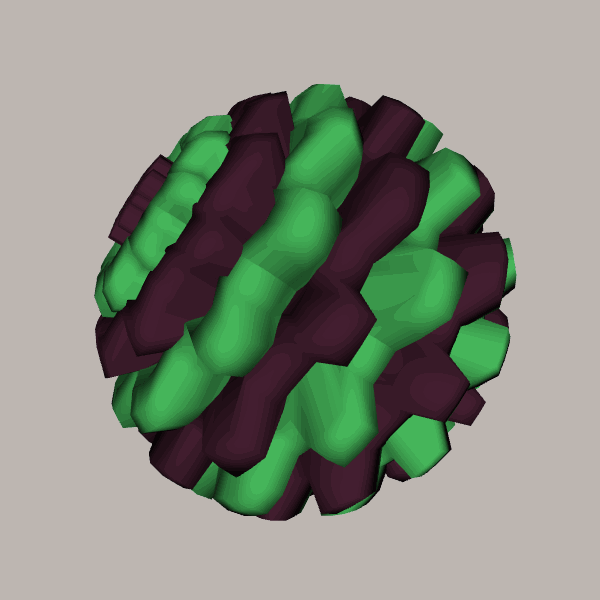
Background: light